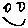
Label: smiley face